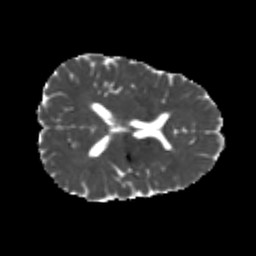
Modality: MD
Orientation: axial
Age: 20
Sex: male
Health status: healthy
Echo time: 0.074 s